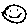
Label: smiley face